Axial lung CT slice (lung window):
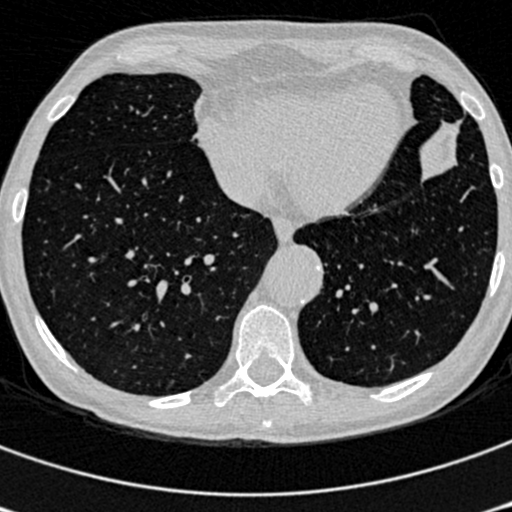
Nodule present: no